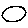
Label: circle